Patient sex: F
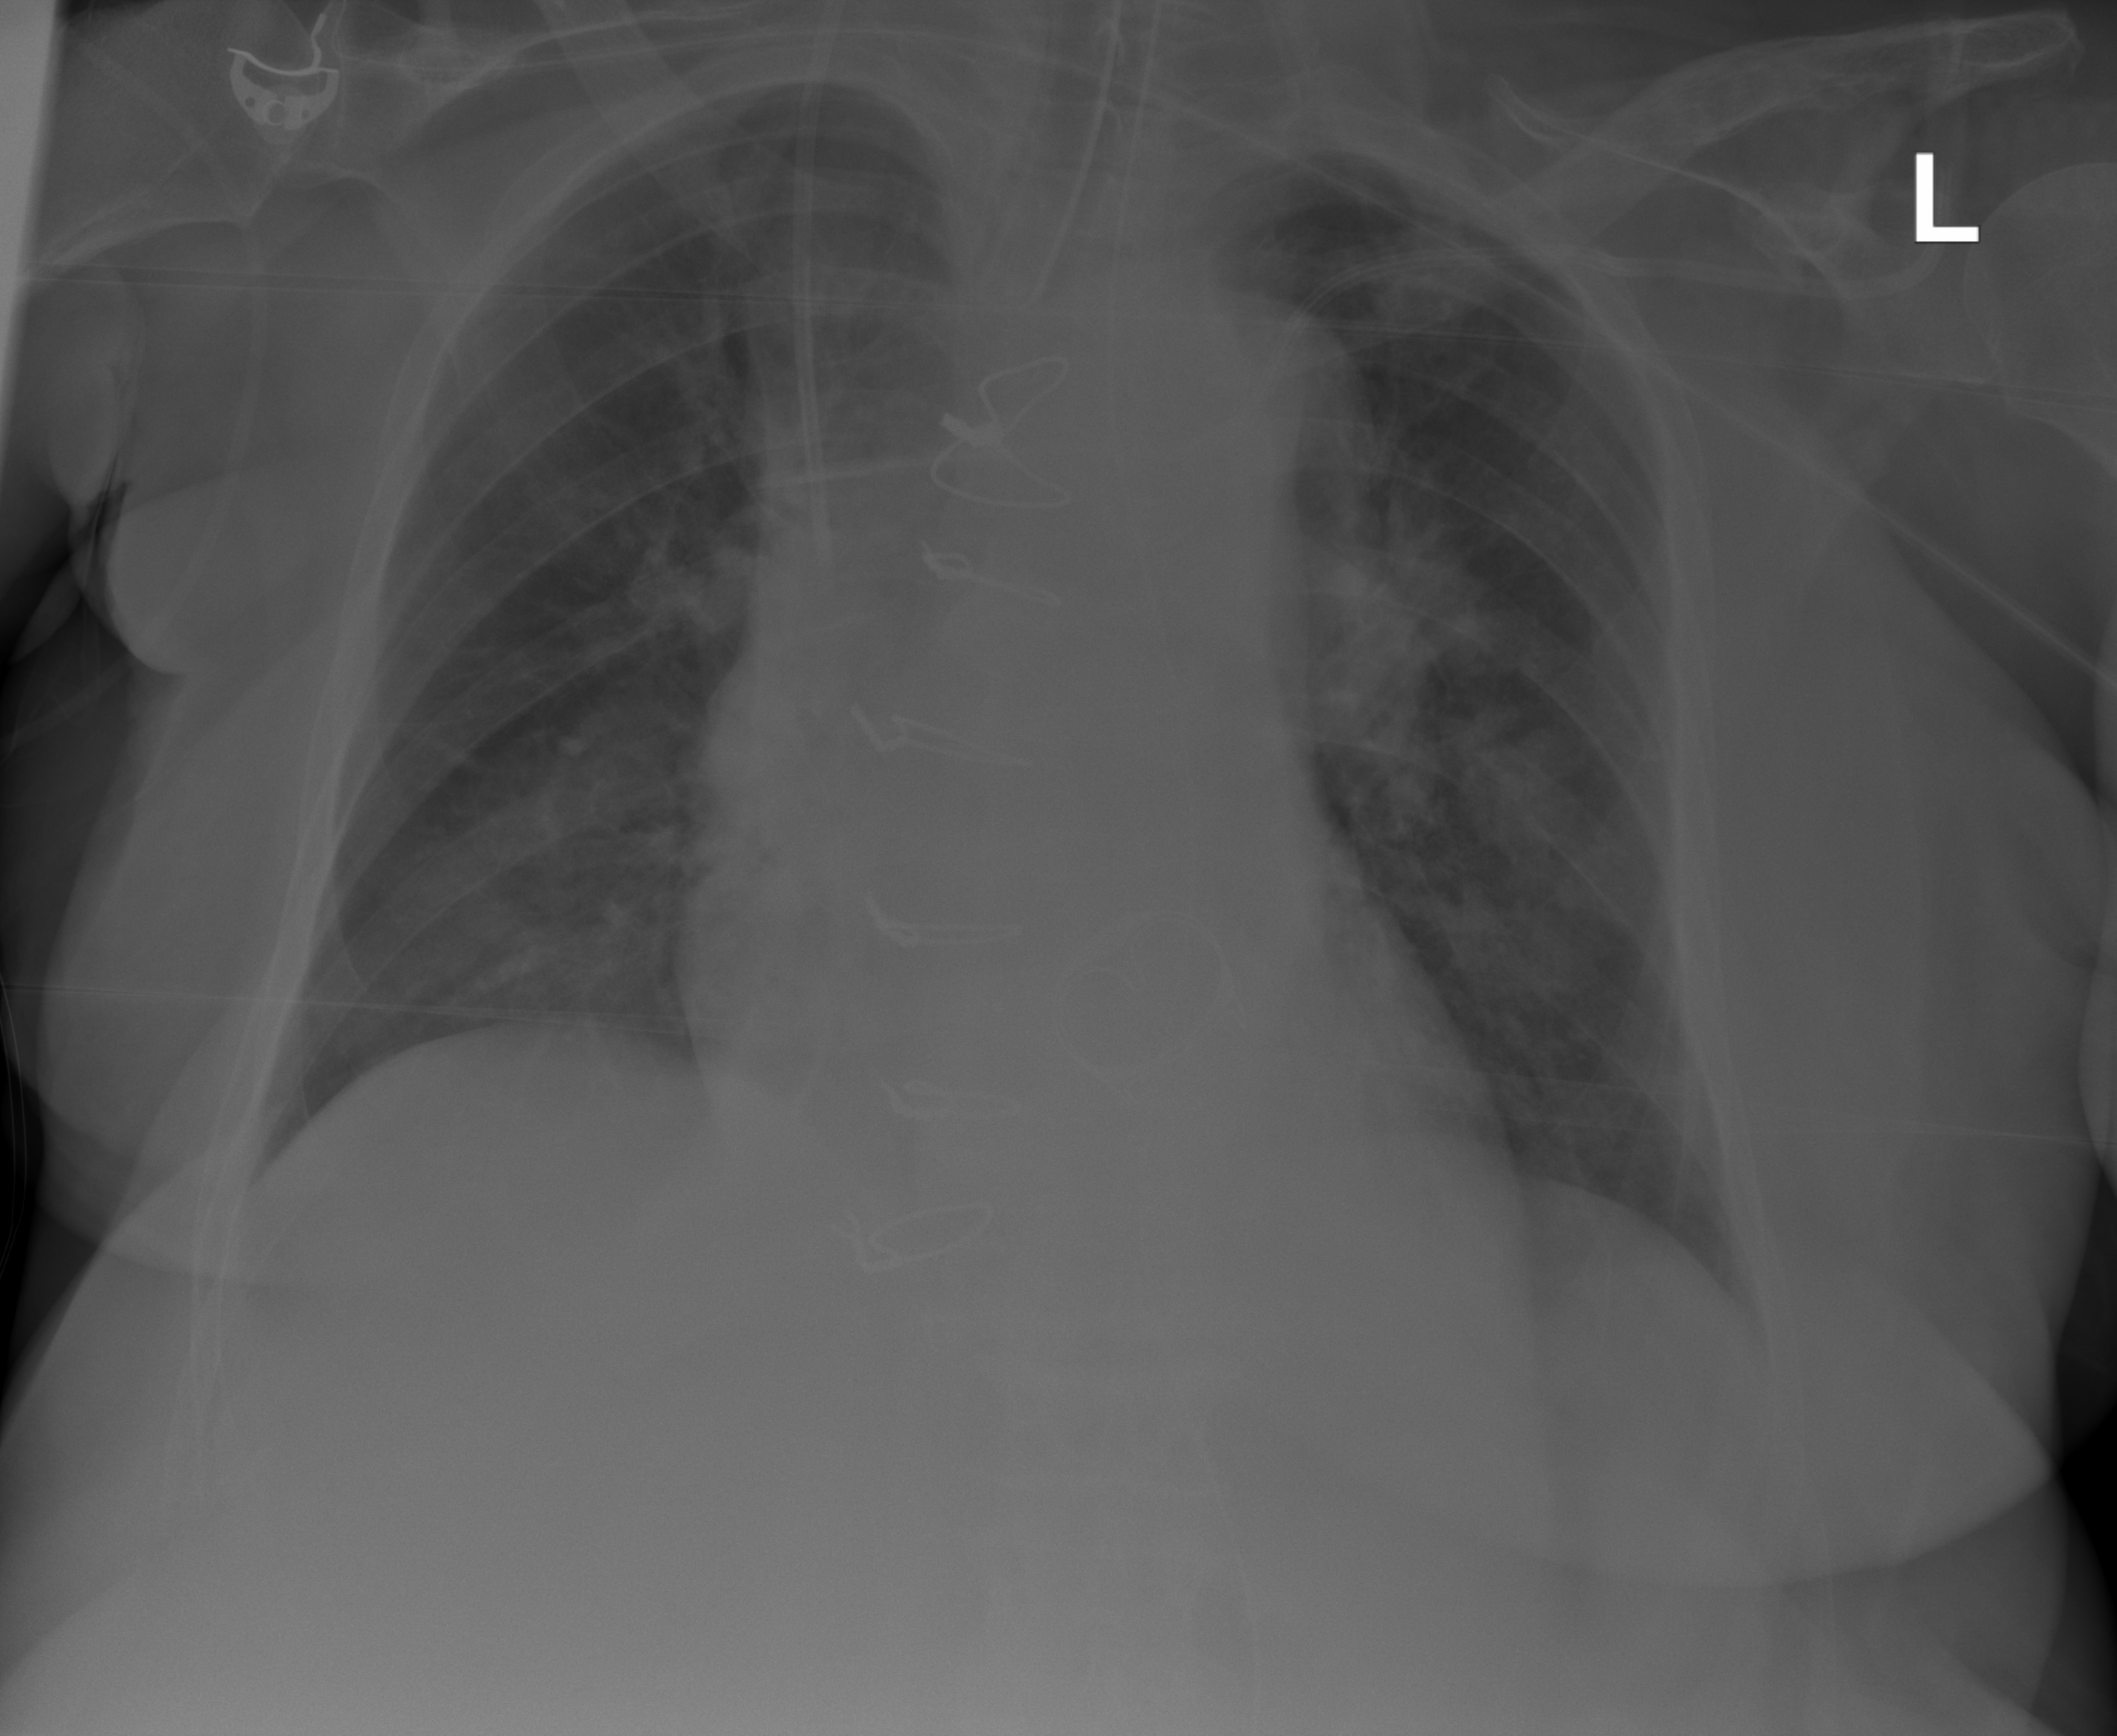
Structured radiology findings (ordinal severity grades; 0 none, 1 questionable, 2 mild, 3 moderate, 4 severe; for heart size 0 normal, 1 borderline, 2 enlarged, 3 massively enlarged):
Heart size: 1
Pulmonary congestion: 0
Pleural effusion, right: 0
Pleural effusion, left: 0
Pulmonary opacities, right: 0
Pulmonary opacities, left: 0
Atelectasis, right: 0
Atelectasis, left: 2